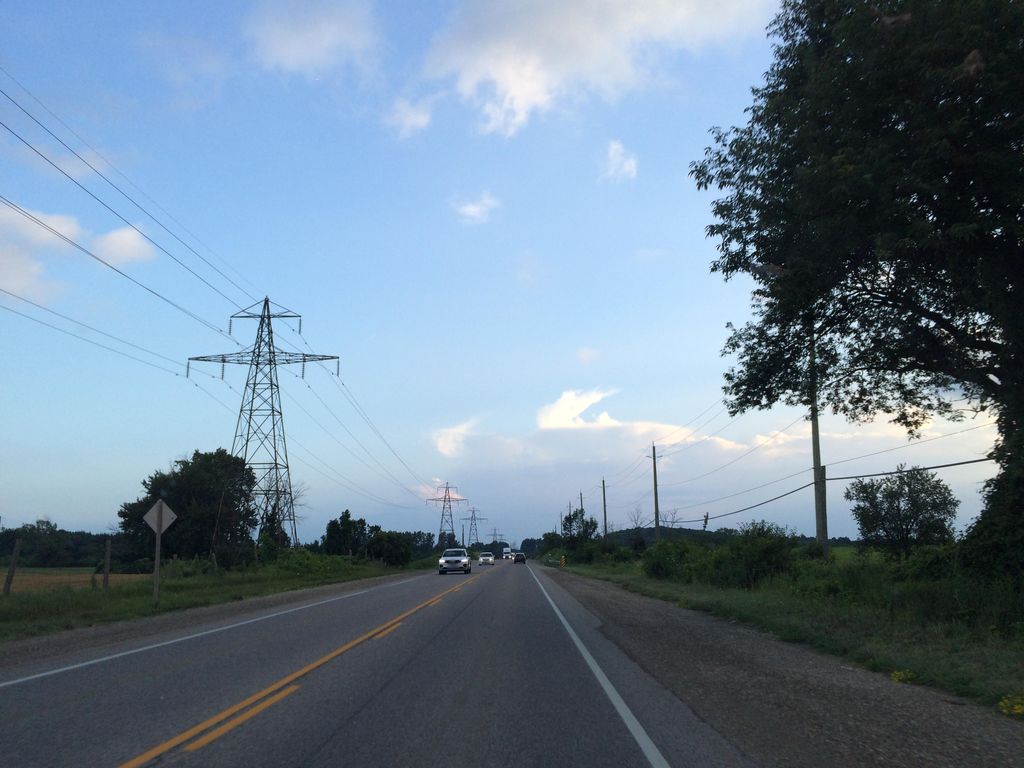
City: kitchener-waterloo